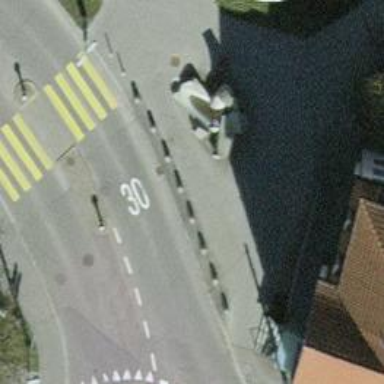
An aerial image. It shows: Bollard barrier.